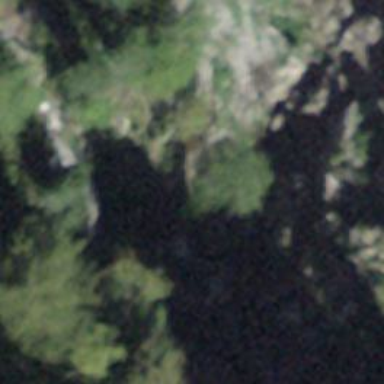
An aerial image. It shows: Natural cliff.